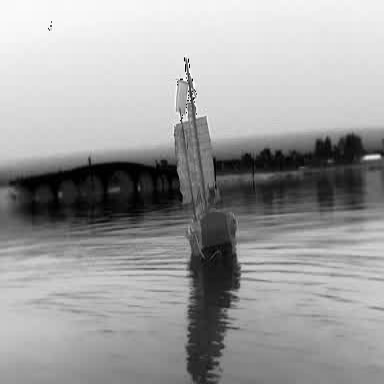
There is a sailboat in the infrared image.